Aerial crown-view tile of a tropical tree (Barro Colorado Island, Panama), acquired 20241112:
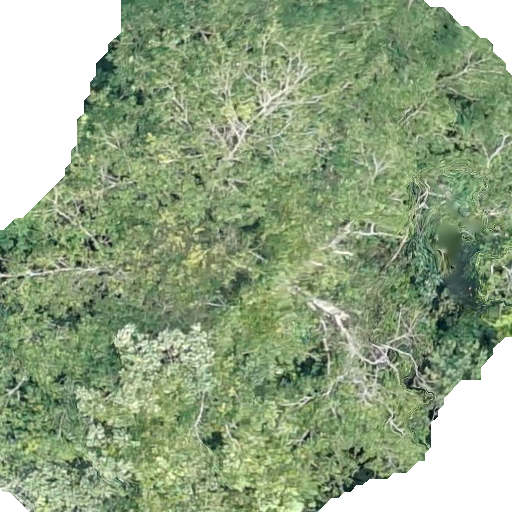
Species: Hura crepitans
GBIF accepted scientific name: Hura crepitans
Crown area: 427.248 m²